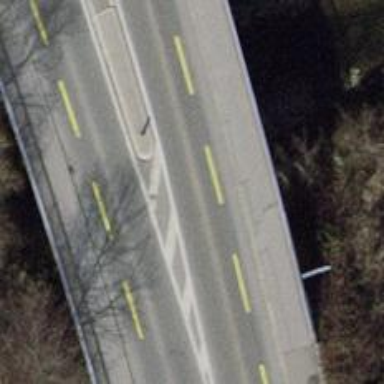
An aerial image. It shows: Primary highway bridge with separate asphalt cycle lane. The cycle lane is soft lane with sidewalk alongside.